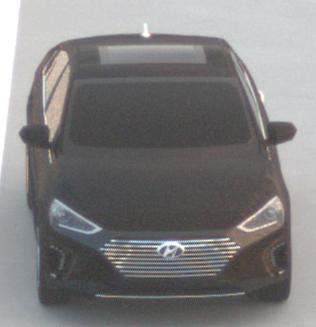
Make: Hyundai
Model: IONIQ Hybrid
Detailed model: IONIQ (AE) Hybrid
Model produced from: 2016/10
Model produced until: 2018/08
Doors: 5
Color: black
Road condition: dry road
Daytime: sunrise or sunset
Contrast: low contrast